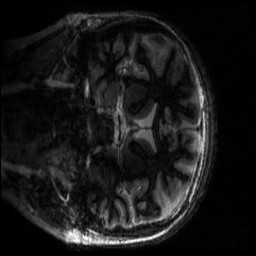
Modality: MP2RAGE
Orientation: coronal
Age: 20
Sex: female
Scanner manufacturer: siemens
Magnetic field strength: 6.98 T
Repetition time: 6 s
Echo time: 0.00283 s